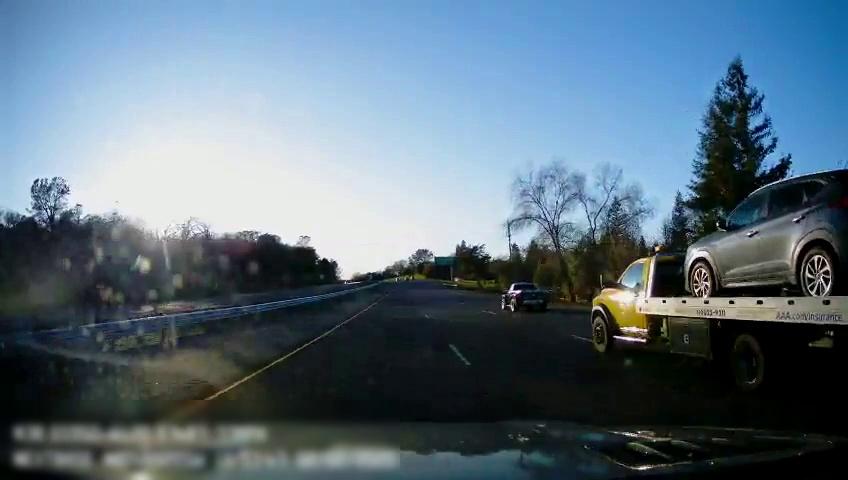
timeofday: Day
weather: Sunny
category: Drivable Space
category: Drivable Space
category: Vehicles | Car
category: Vehicles | Truck
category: Lanes | Current Lane
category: Lanes | Current Lane
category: Lanes | Alternate Lane
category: Traffic | Signs